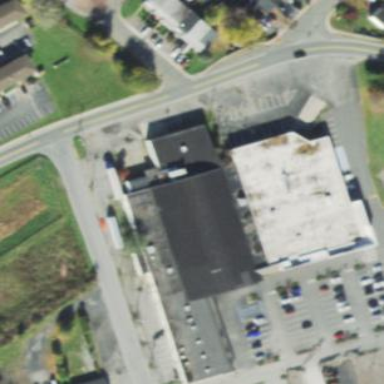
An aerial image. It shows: Retail building housing furniture shop.